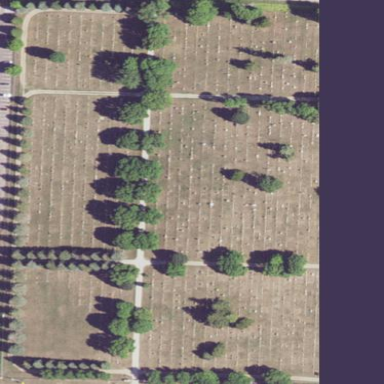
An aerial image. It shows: Cemetery.